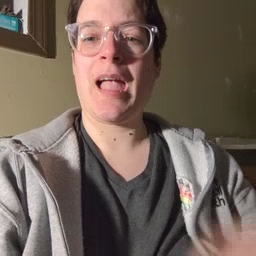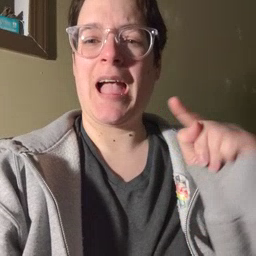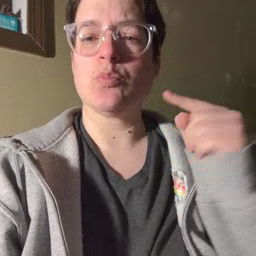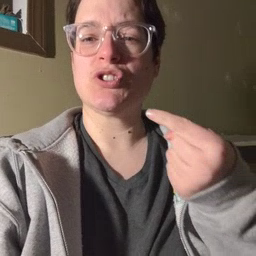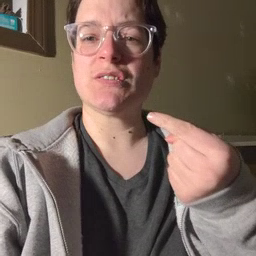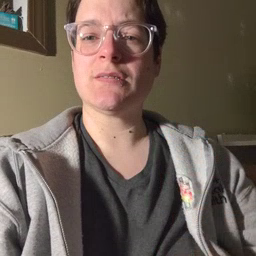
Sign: owie